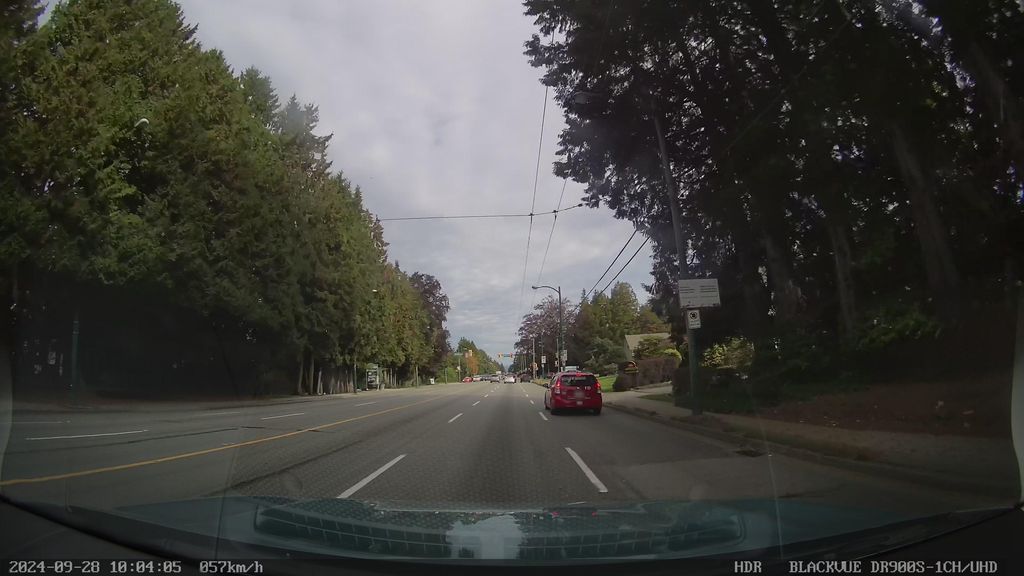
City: vancouver